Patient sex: M
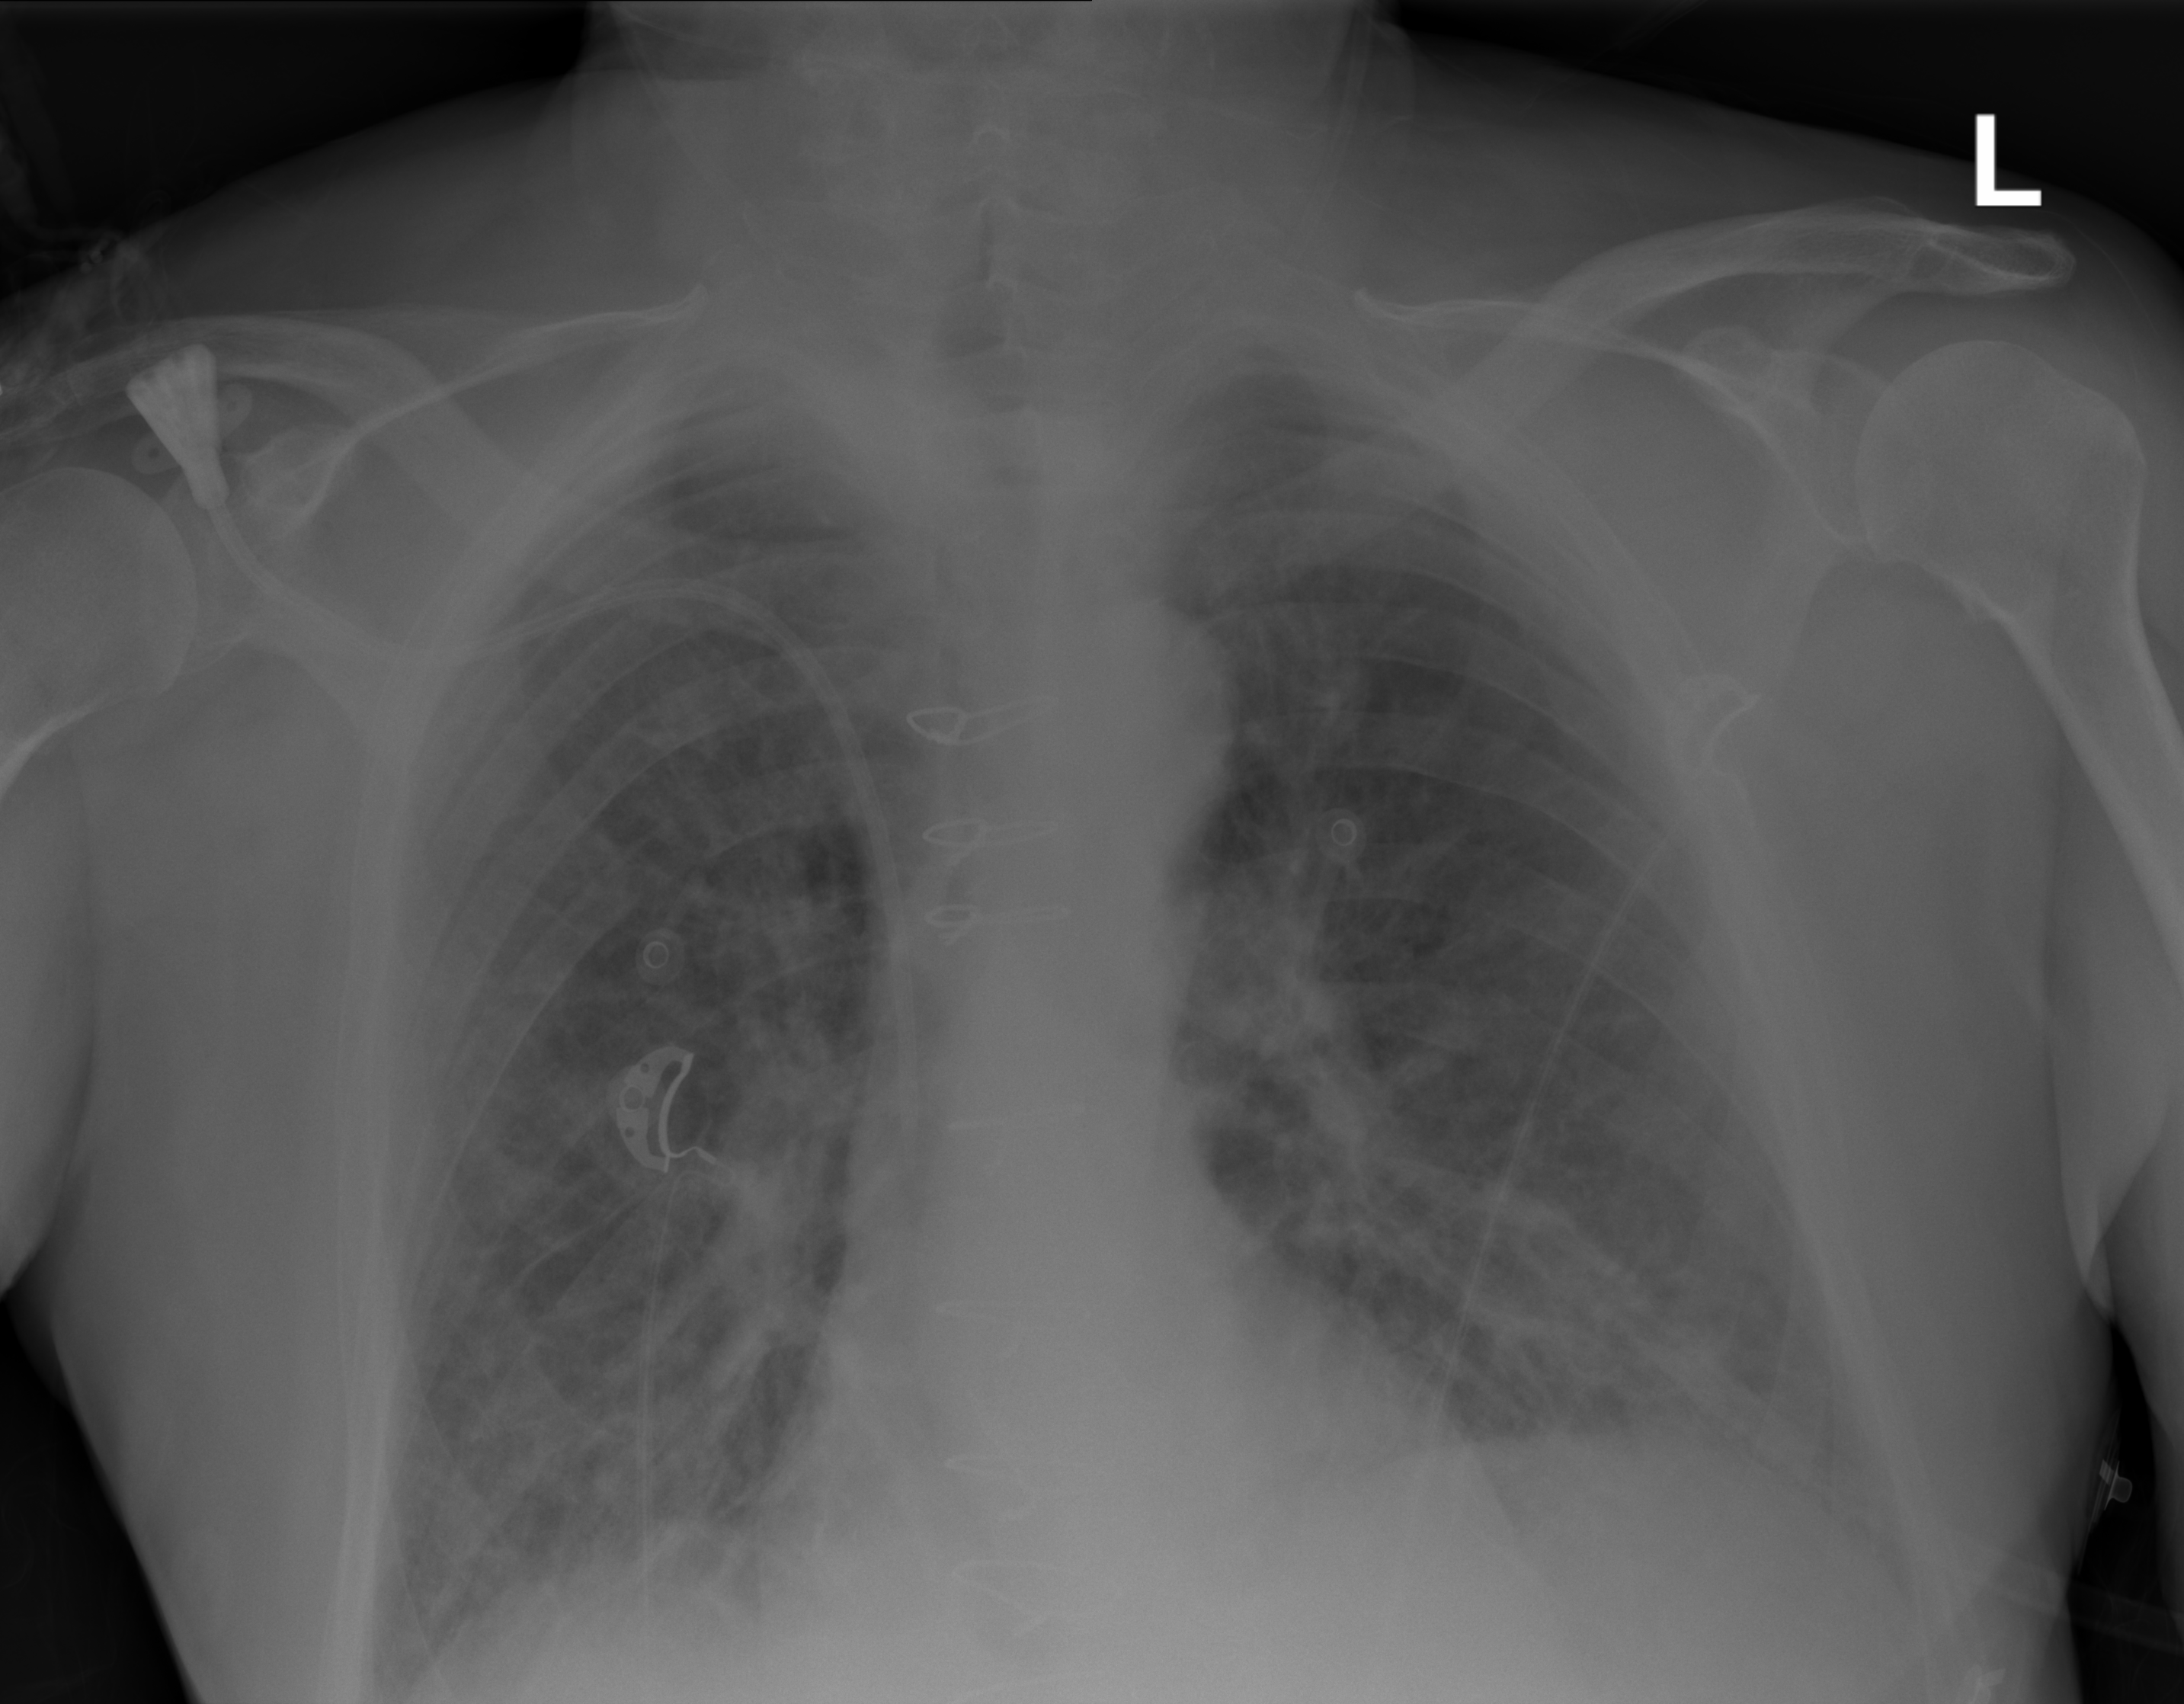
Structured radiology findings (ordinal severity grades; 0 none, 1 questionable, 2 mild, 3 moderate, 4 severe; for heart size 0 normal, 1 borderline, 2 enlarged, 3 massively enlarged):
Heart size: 0
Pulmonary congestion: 2
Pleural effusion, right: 0
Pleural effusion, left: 2
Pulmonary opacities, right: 2
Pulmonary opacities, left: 2
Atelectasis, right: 2
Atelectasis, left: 2